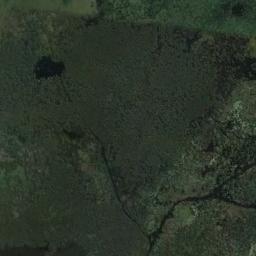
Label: wetland